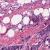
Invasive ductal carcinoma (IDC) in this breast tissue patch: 0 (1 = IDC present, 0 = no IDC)